Field crop: tomato
Growth stage: 1
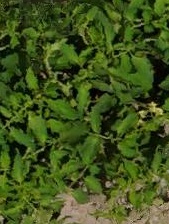
Species: tomato